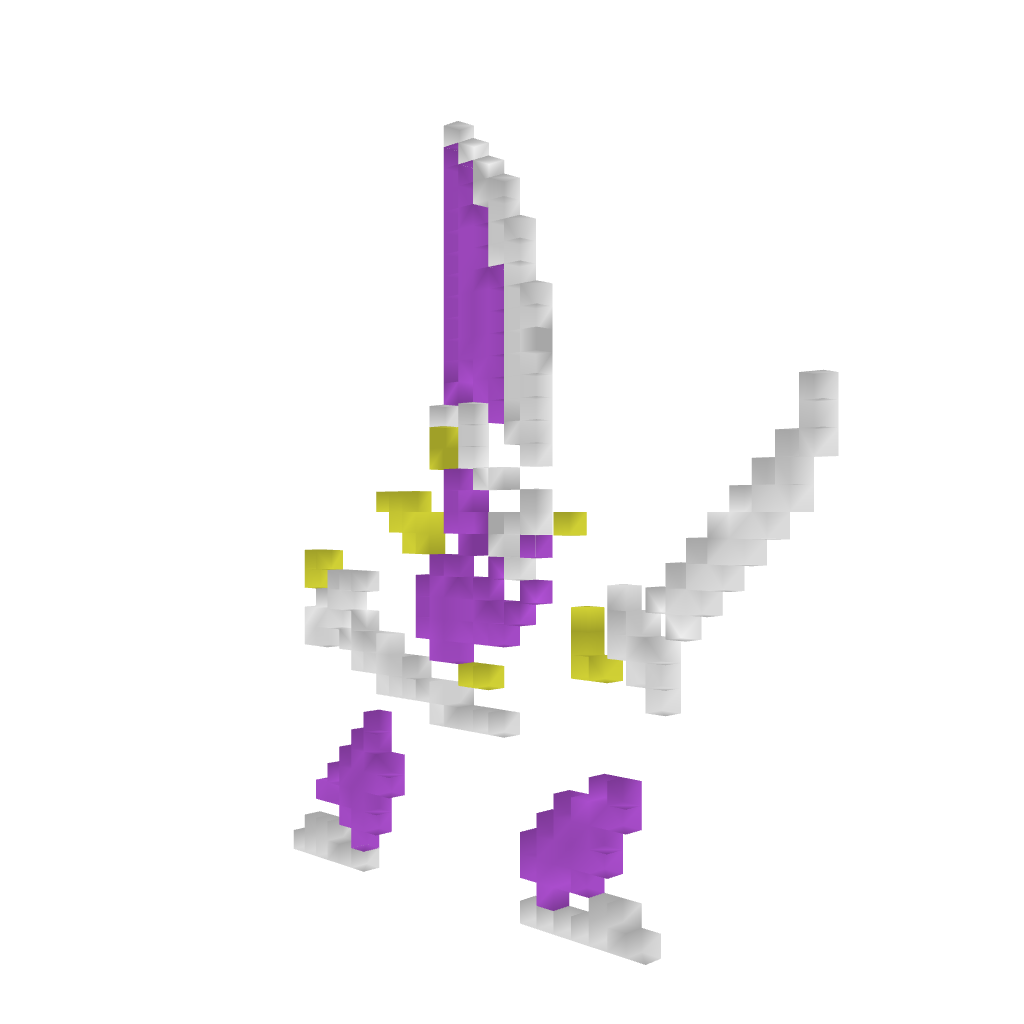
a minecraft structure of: Blademan (ErnieCIII) bad low quality